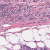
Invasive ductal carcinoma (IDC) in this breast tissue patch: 0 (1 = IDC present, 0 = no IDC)